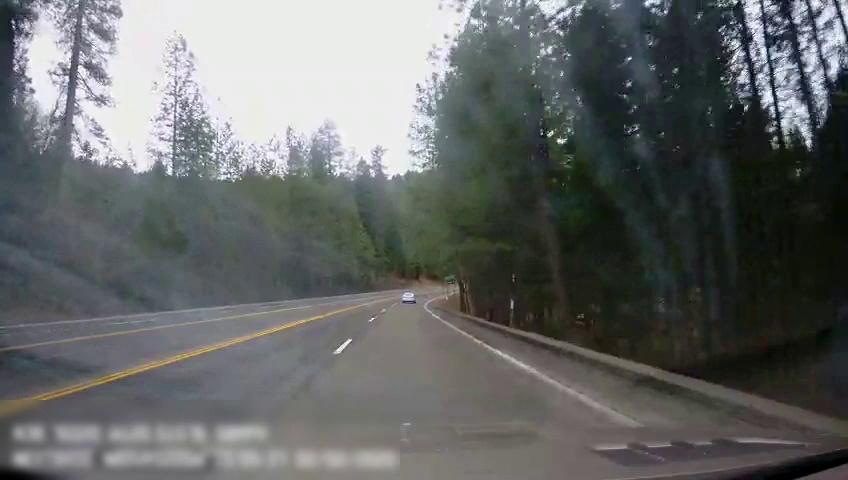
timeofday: Day
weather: Cloudy
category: Drivable Space
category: Vehicles | Car
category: Lanes | Opposite Lane
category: Lanes | Opposite Lane
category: Lanes | Alternate Lane
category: Lanes | Opposite Lane
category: Lanes | Current Lane
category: Lanes | Current Lane